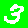
Digit: 3